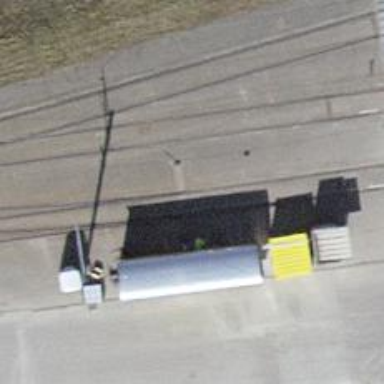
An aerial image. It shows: Railway switch.